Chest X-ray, PA view. Patient: 69 years old, sex M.
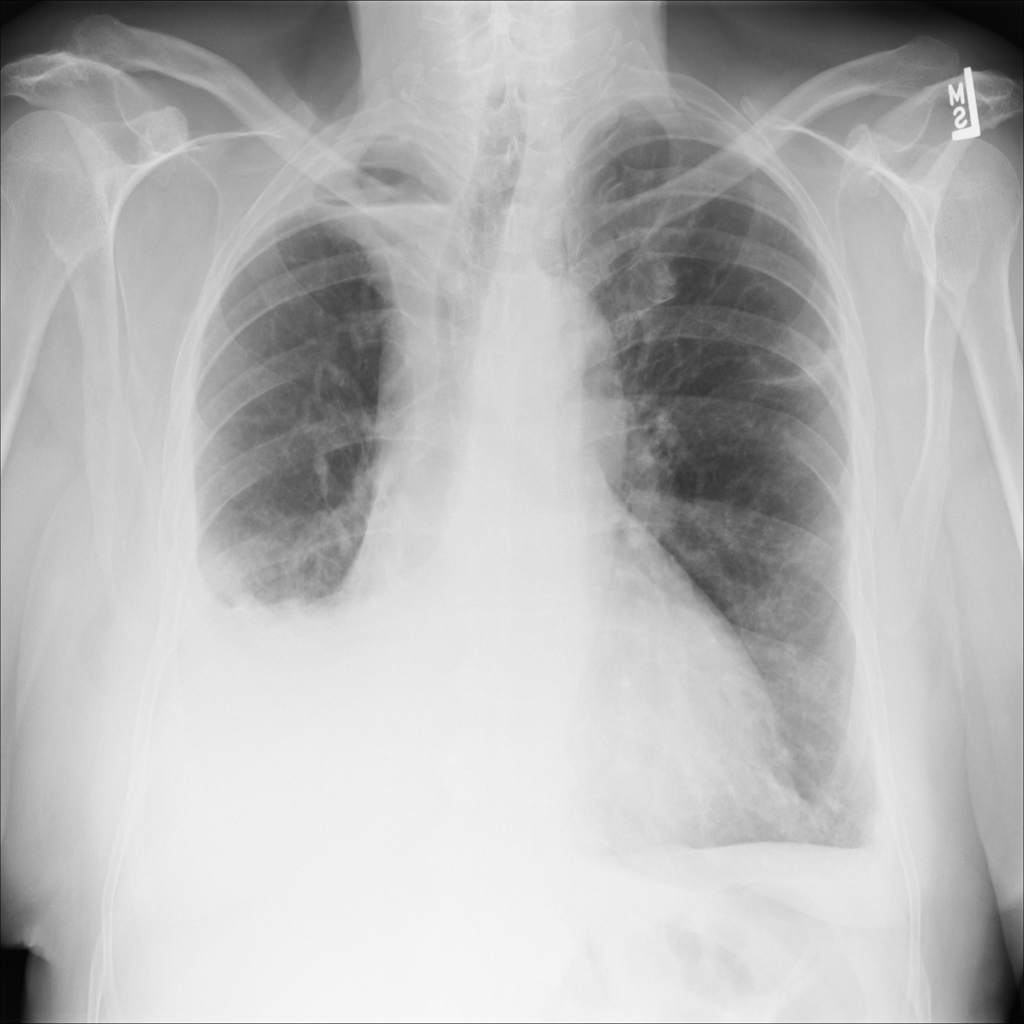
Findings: No Finding